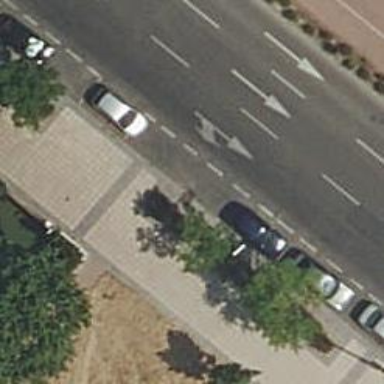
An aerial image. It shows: Sidewalk.